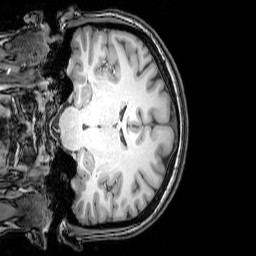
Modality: T1w
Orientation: coronal
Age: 24
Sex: female
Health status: healthy
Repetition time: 0.081 s
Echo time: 0.037 s